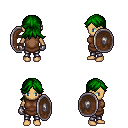
a pixel art fantasy rpg character, female body template, human, tanned skin, brown tunic, metal pants, green loose hair, metal gloves, shield, four views (front, back, left, right), 2x2 character sprite sheet, small pixel art, hard edges, no anti-aliasing